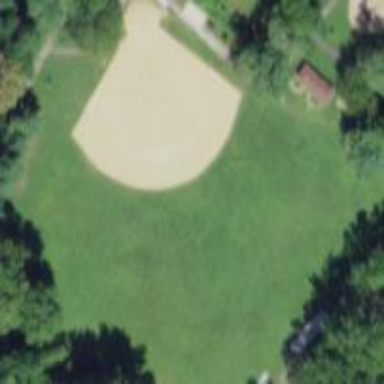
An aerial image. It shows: Baseball pitch for leisure and sports activities.